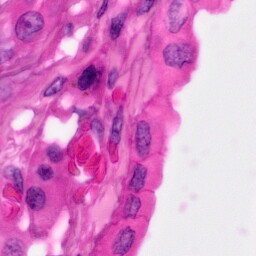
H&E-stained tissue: Pancreatic